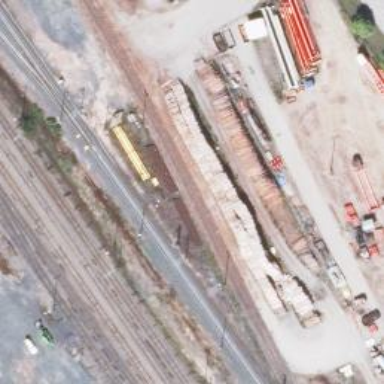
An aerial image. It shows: Abandoned railway siding.